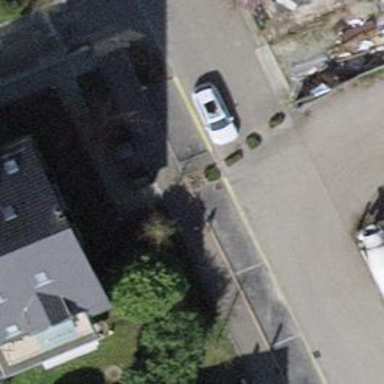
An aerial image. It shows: Block barrier.